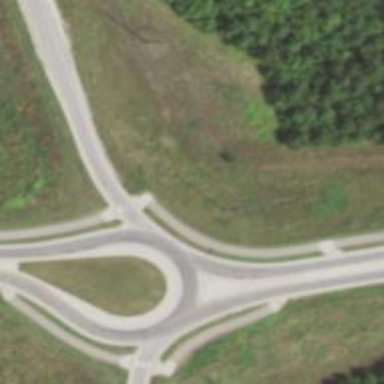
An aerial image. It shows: Tertiary road with asphalt surface leading to roundabout junction.